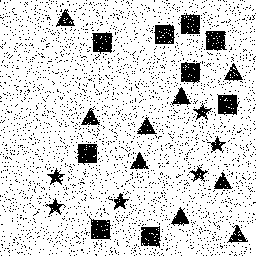
Squares: 9
Triangles: 9
Stars: 6
Total shapes: 24